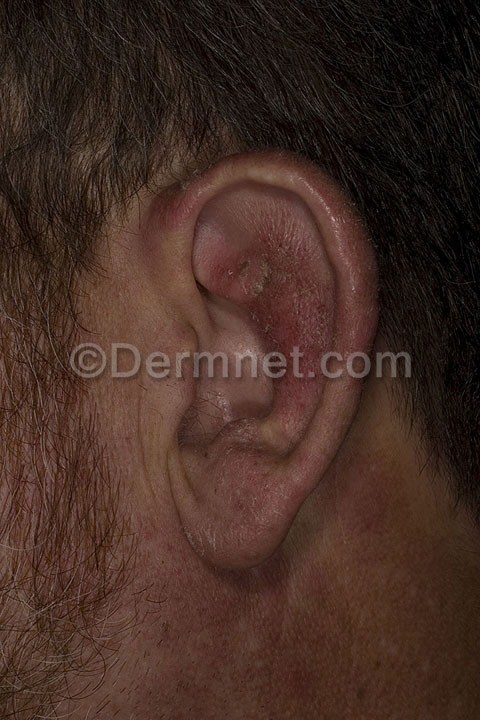
Disease: Light Diseases and Disorders of Pigmentation